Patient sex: F
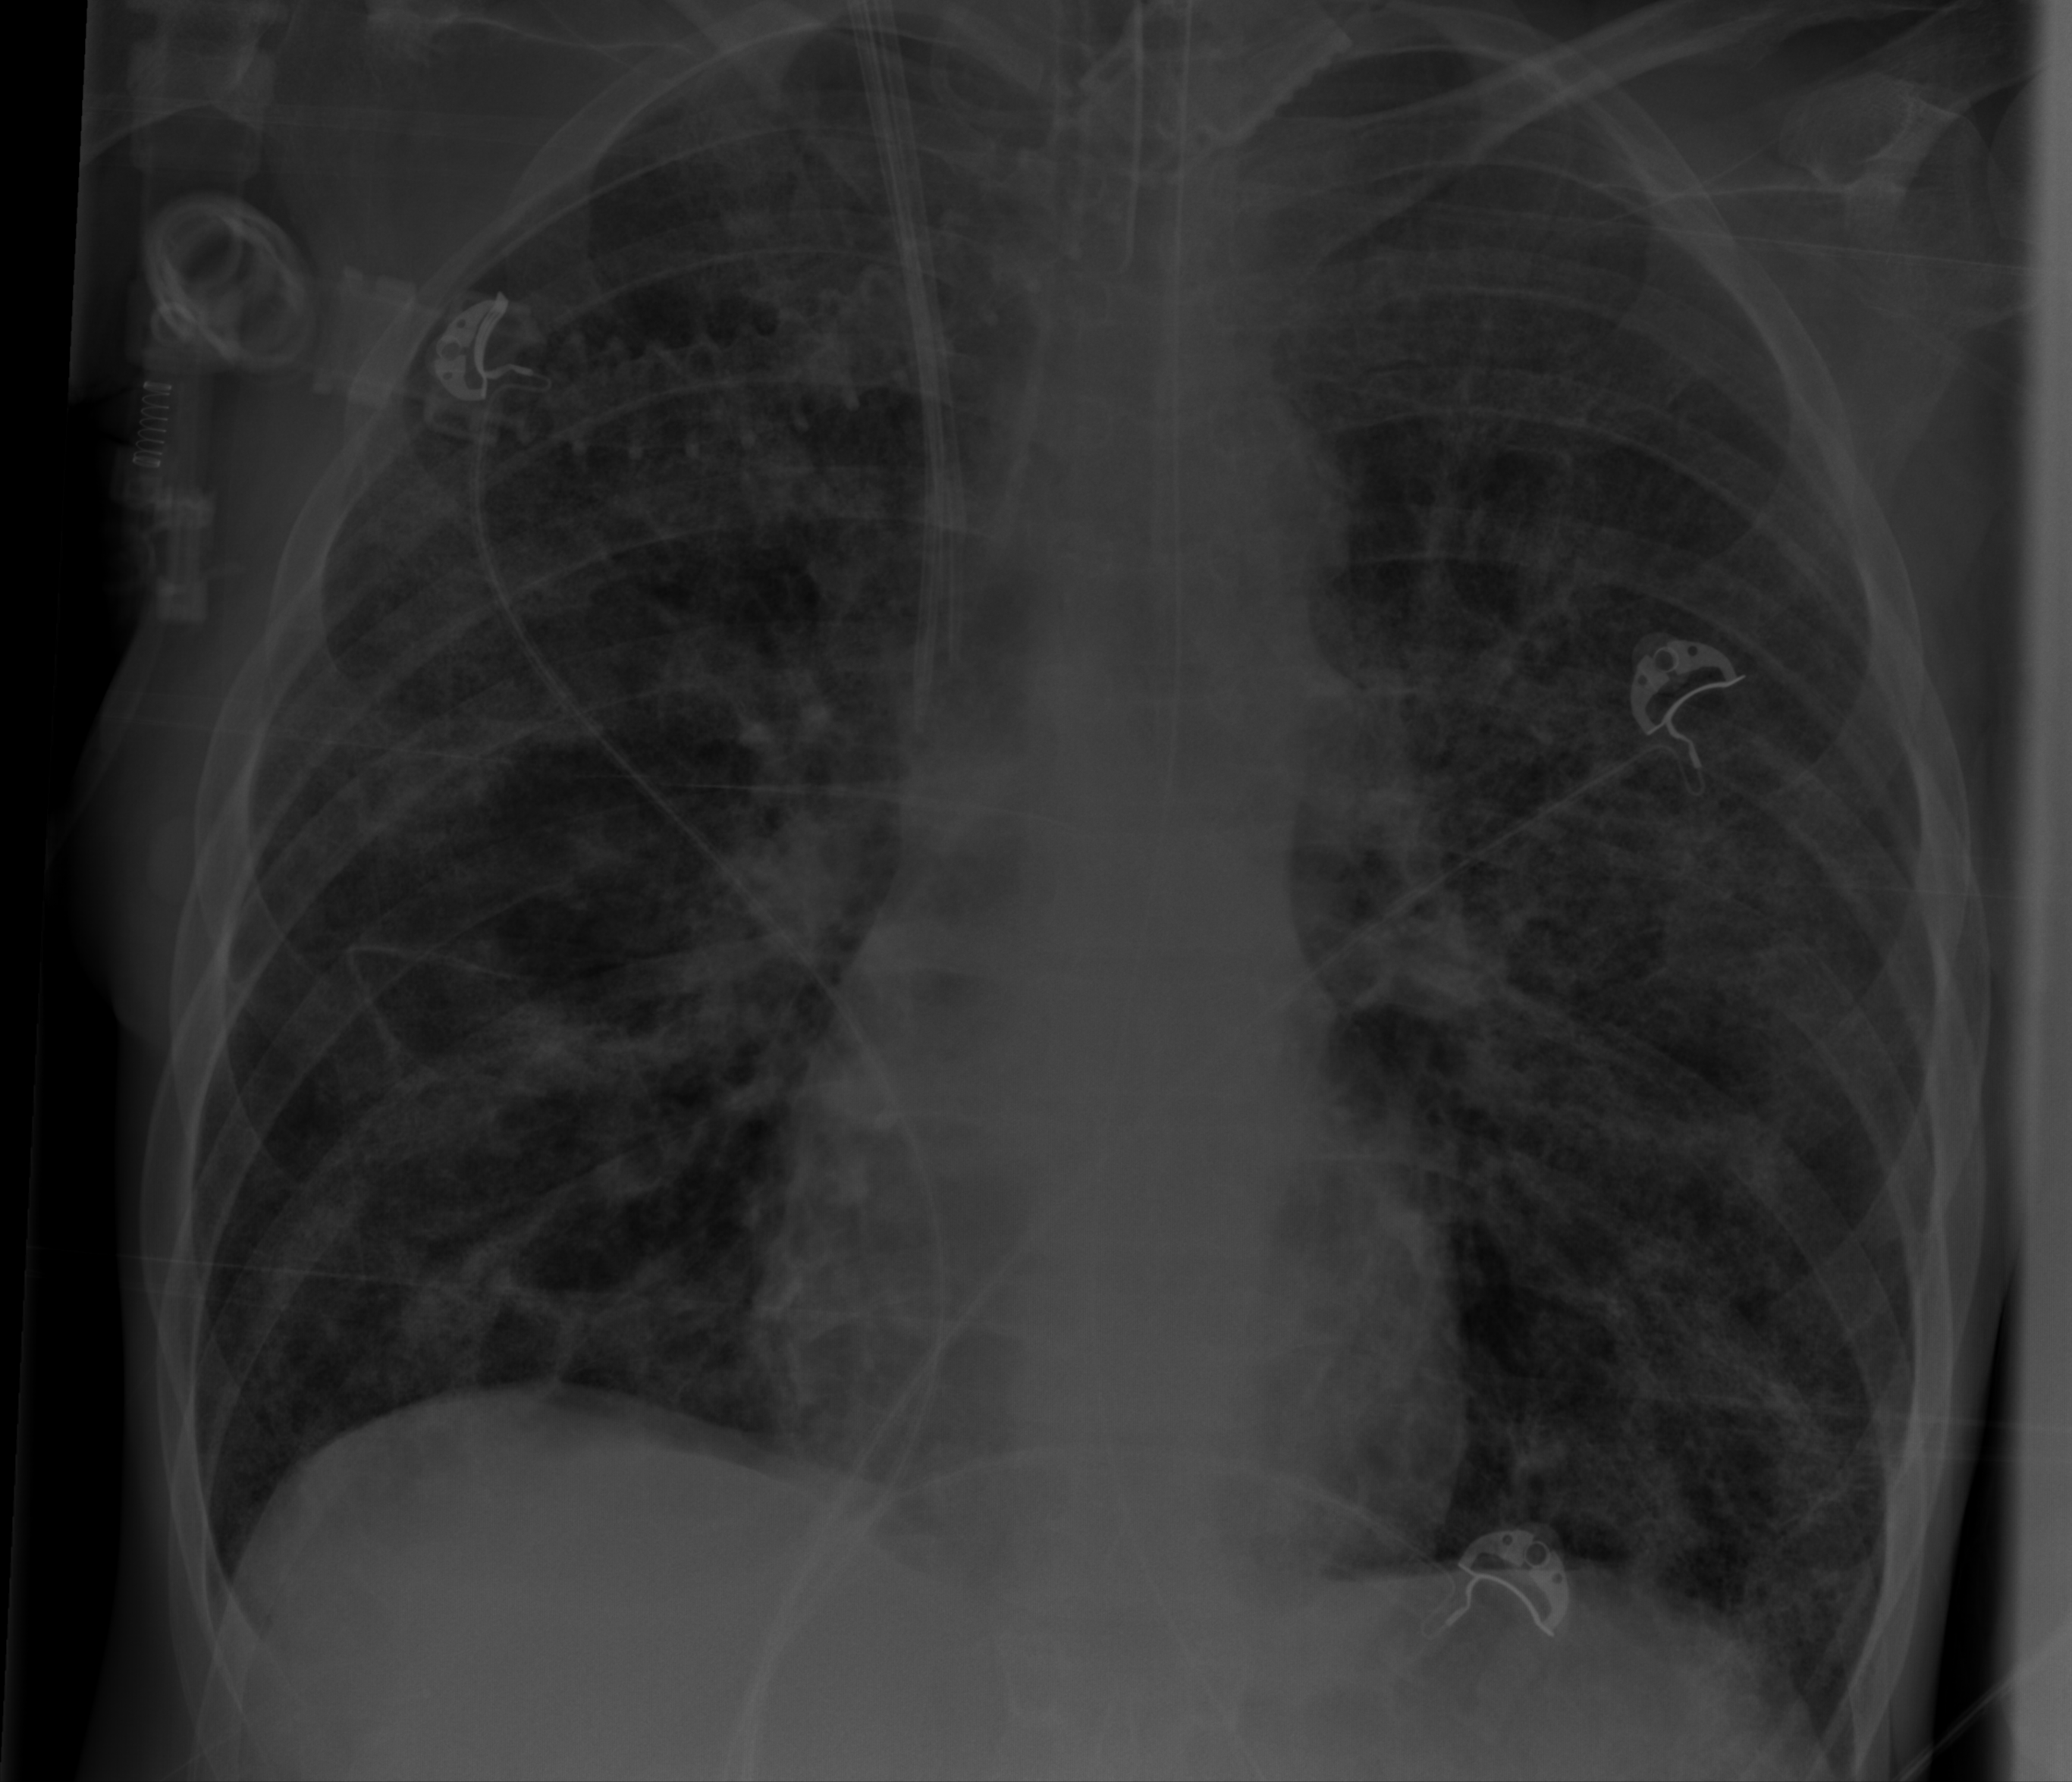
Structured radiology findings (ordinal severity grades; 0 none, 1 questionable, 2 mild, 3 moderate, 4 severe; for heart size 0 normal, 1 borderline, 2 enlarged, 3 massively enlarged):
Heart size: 0
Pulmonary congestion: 0
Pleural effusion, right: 0
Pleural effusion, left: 0
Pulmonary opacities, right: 3
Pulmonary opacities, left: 3
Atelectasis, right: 2
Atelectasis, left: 2